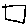
Label: square